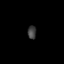
Tissue: lung
Cell type: Others
Senescence score: 0.2148
Nuclear area (px): 111
Mean DAPI intensity: 63.495